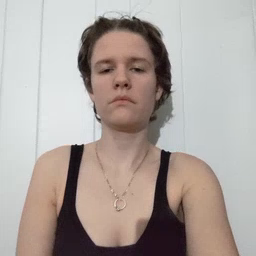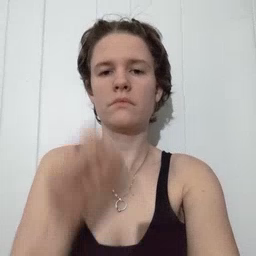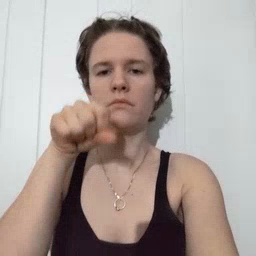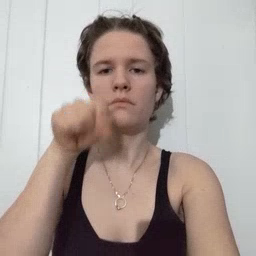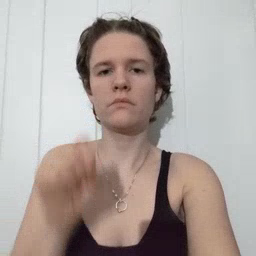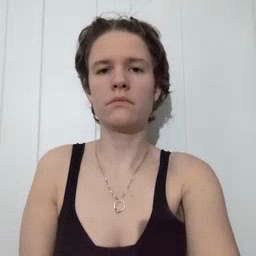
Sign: carrot